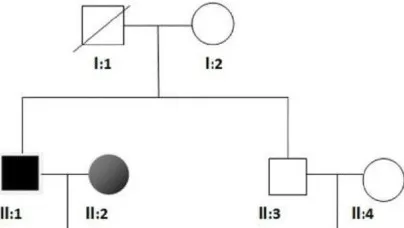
Clinical findings of family 2. (A) Family tree.
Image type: pathology (giemsa)